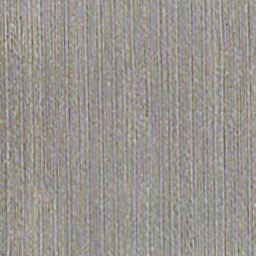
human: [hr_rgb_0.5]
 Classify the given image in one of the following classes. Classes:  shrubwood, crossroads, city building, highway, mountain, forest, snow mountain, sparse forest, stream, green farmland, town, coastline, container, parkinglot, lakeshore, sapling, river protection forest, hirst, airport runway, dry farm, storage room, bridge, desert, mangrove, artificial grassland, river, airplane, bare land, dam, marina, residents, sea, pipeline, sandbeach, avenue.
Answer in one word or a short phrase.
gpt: dry farm